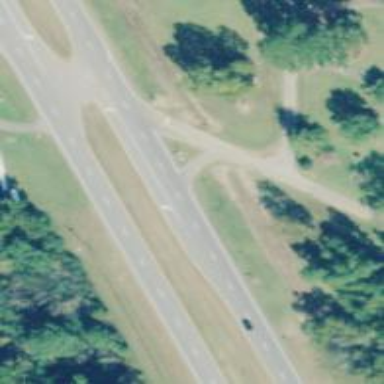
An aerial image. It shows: Trunk expressway with asphalt surface. It is dual carriageway.